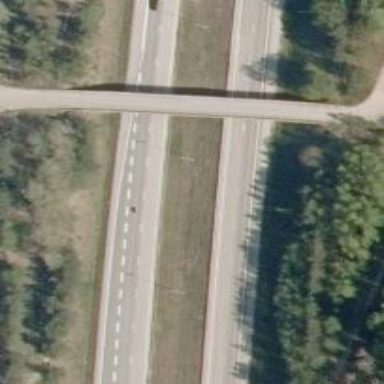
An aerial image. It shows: Asphalt motorway.